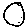
Label: smiley face